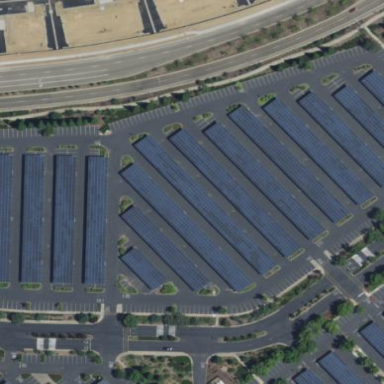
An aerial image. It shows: Solar photovoltaic panel generator located on building's roof.